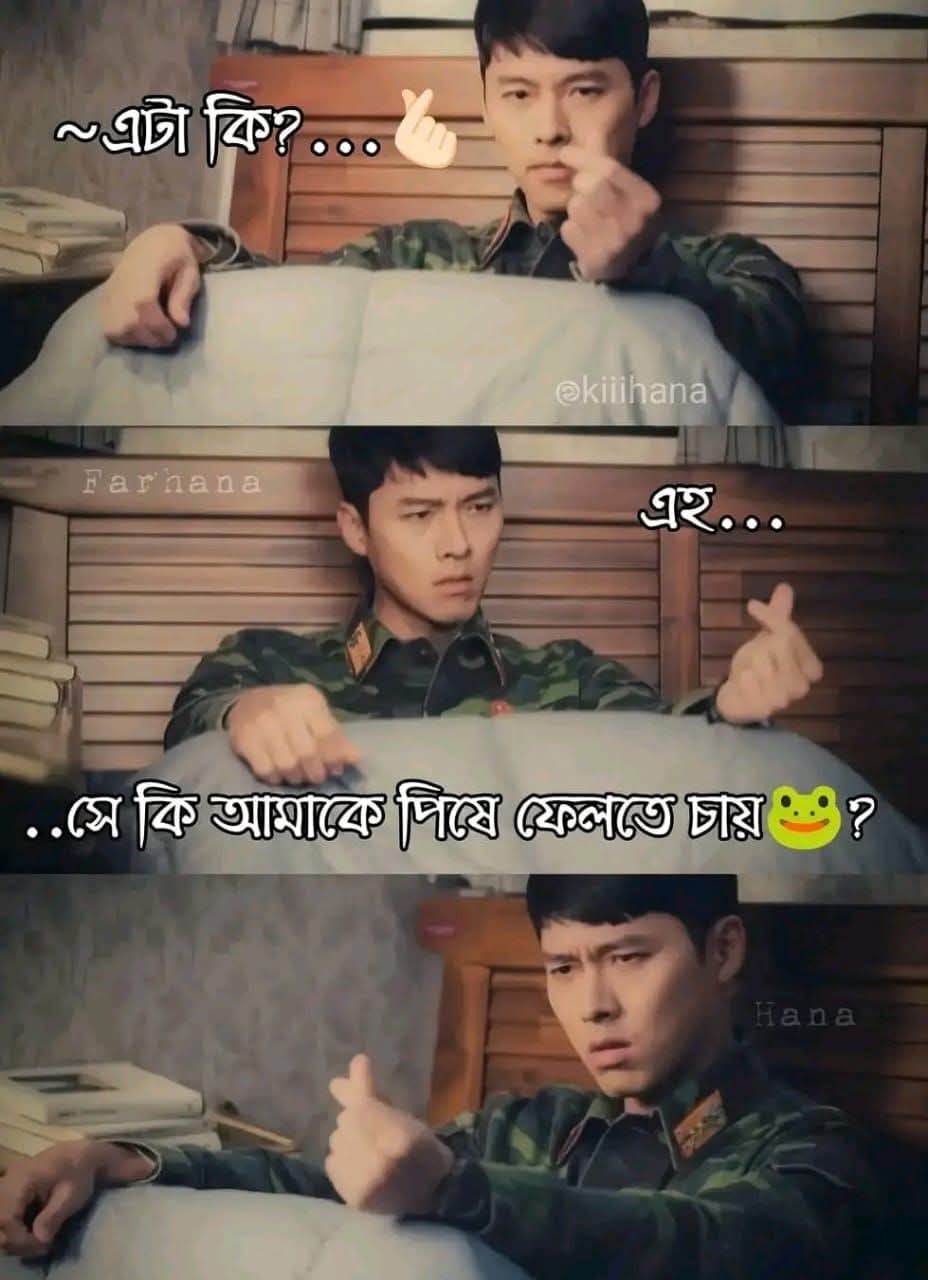
Text: ~এটা কি?...
এহ...
..সে কি আমাকে পিষে ফেলতে চায়?
Label: Non Hate